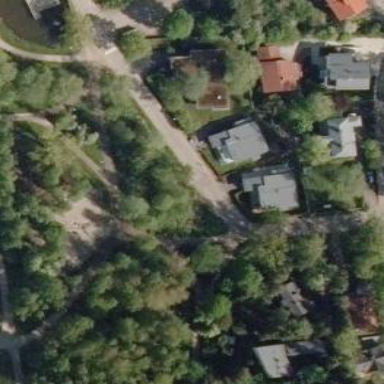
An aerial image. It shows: Asphalt cycleway.